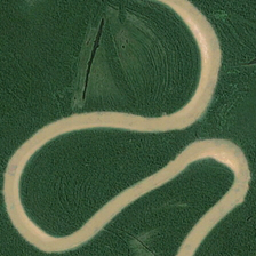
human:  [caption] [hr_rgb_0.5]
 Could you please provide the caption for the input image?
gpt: Green farmland is very wide and very lush.

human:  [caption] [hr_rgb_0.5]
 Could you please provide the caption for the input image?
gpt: The green farmland is very broad and lush.

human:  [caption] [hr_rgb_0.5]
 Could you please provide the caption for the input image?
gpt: The green agricultural land is very large and very prosperous.

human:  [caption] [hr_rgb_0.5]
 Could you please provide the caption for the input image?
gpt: The farm is so green.

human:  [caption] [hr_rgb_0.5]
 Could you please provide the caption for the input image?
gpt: The Green Earth is very broad and very lush.